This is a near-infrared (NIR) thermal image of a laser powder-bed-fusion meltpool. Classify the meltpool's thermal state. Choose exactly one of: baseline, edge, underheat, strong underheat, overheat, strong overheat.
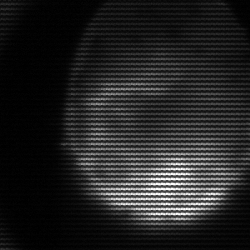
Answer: edge